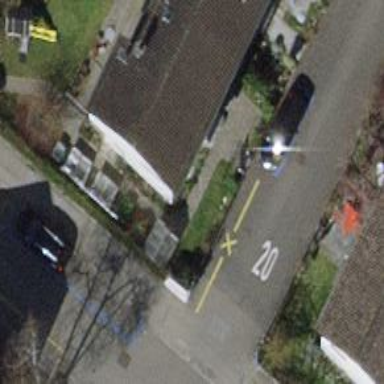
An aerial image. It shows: Semi-detached house.